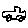
Label: car